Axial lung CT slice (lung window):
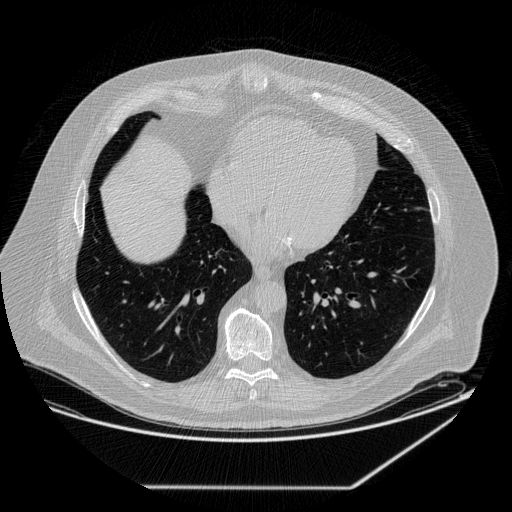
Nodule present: no